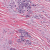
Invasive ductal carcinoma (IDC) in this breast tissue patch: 1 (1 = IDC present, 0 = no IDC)